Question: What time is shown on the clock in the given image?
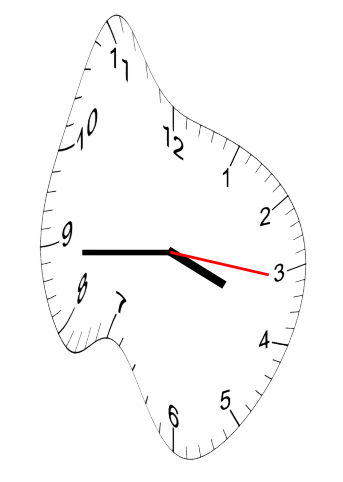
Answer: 03:44:16